Aerial crown-view tile of a tropical tree (Barro Colorado Island, Panama), acquired 20250512:
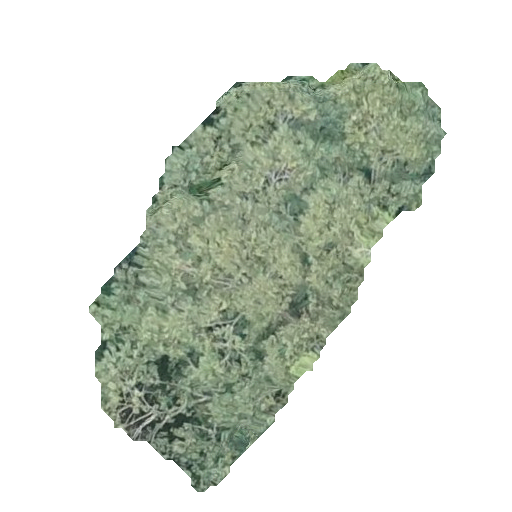
Species: Luehea seemannii
GBIF accepted scientific name: Luehea seemannii
Crown area: 125.338 m²